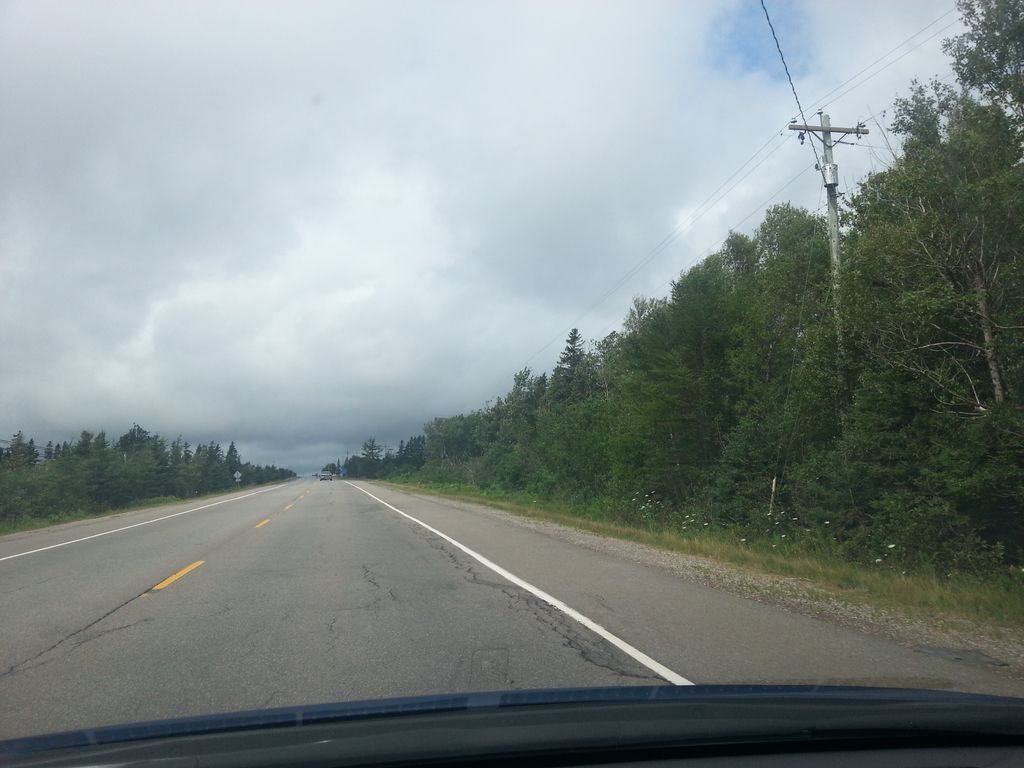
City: charlottetown